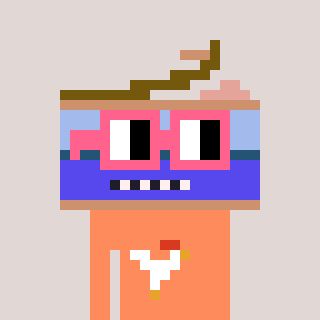
a pixel art character with square pink glasses, a canned ham-shaped head and a peachy-colored body on a warm background